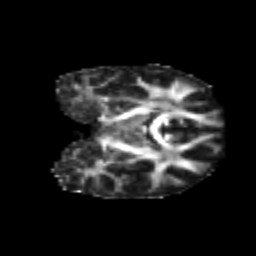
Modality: FA
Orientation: coronal
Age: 21
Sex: female
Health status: healthy